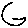
Label: moon